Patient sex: F
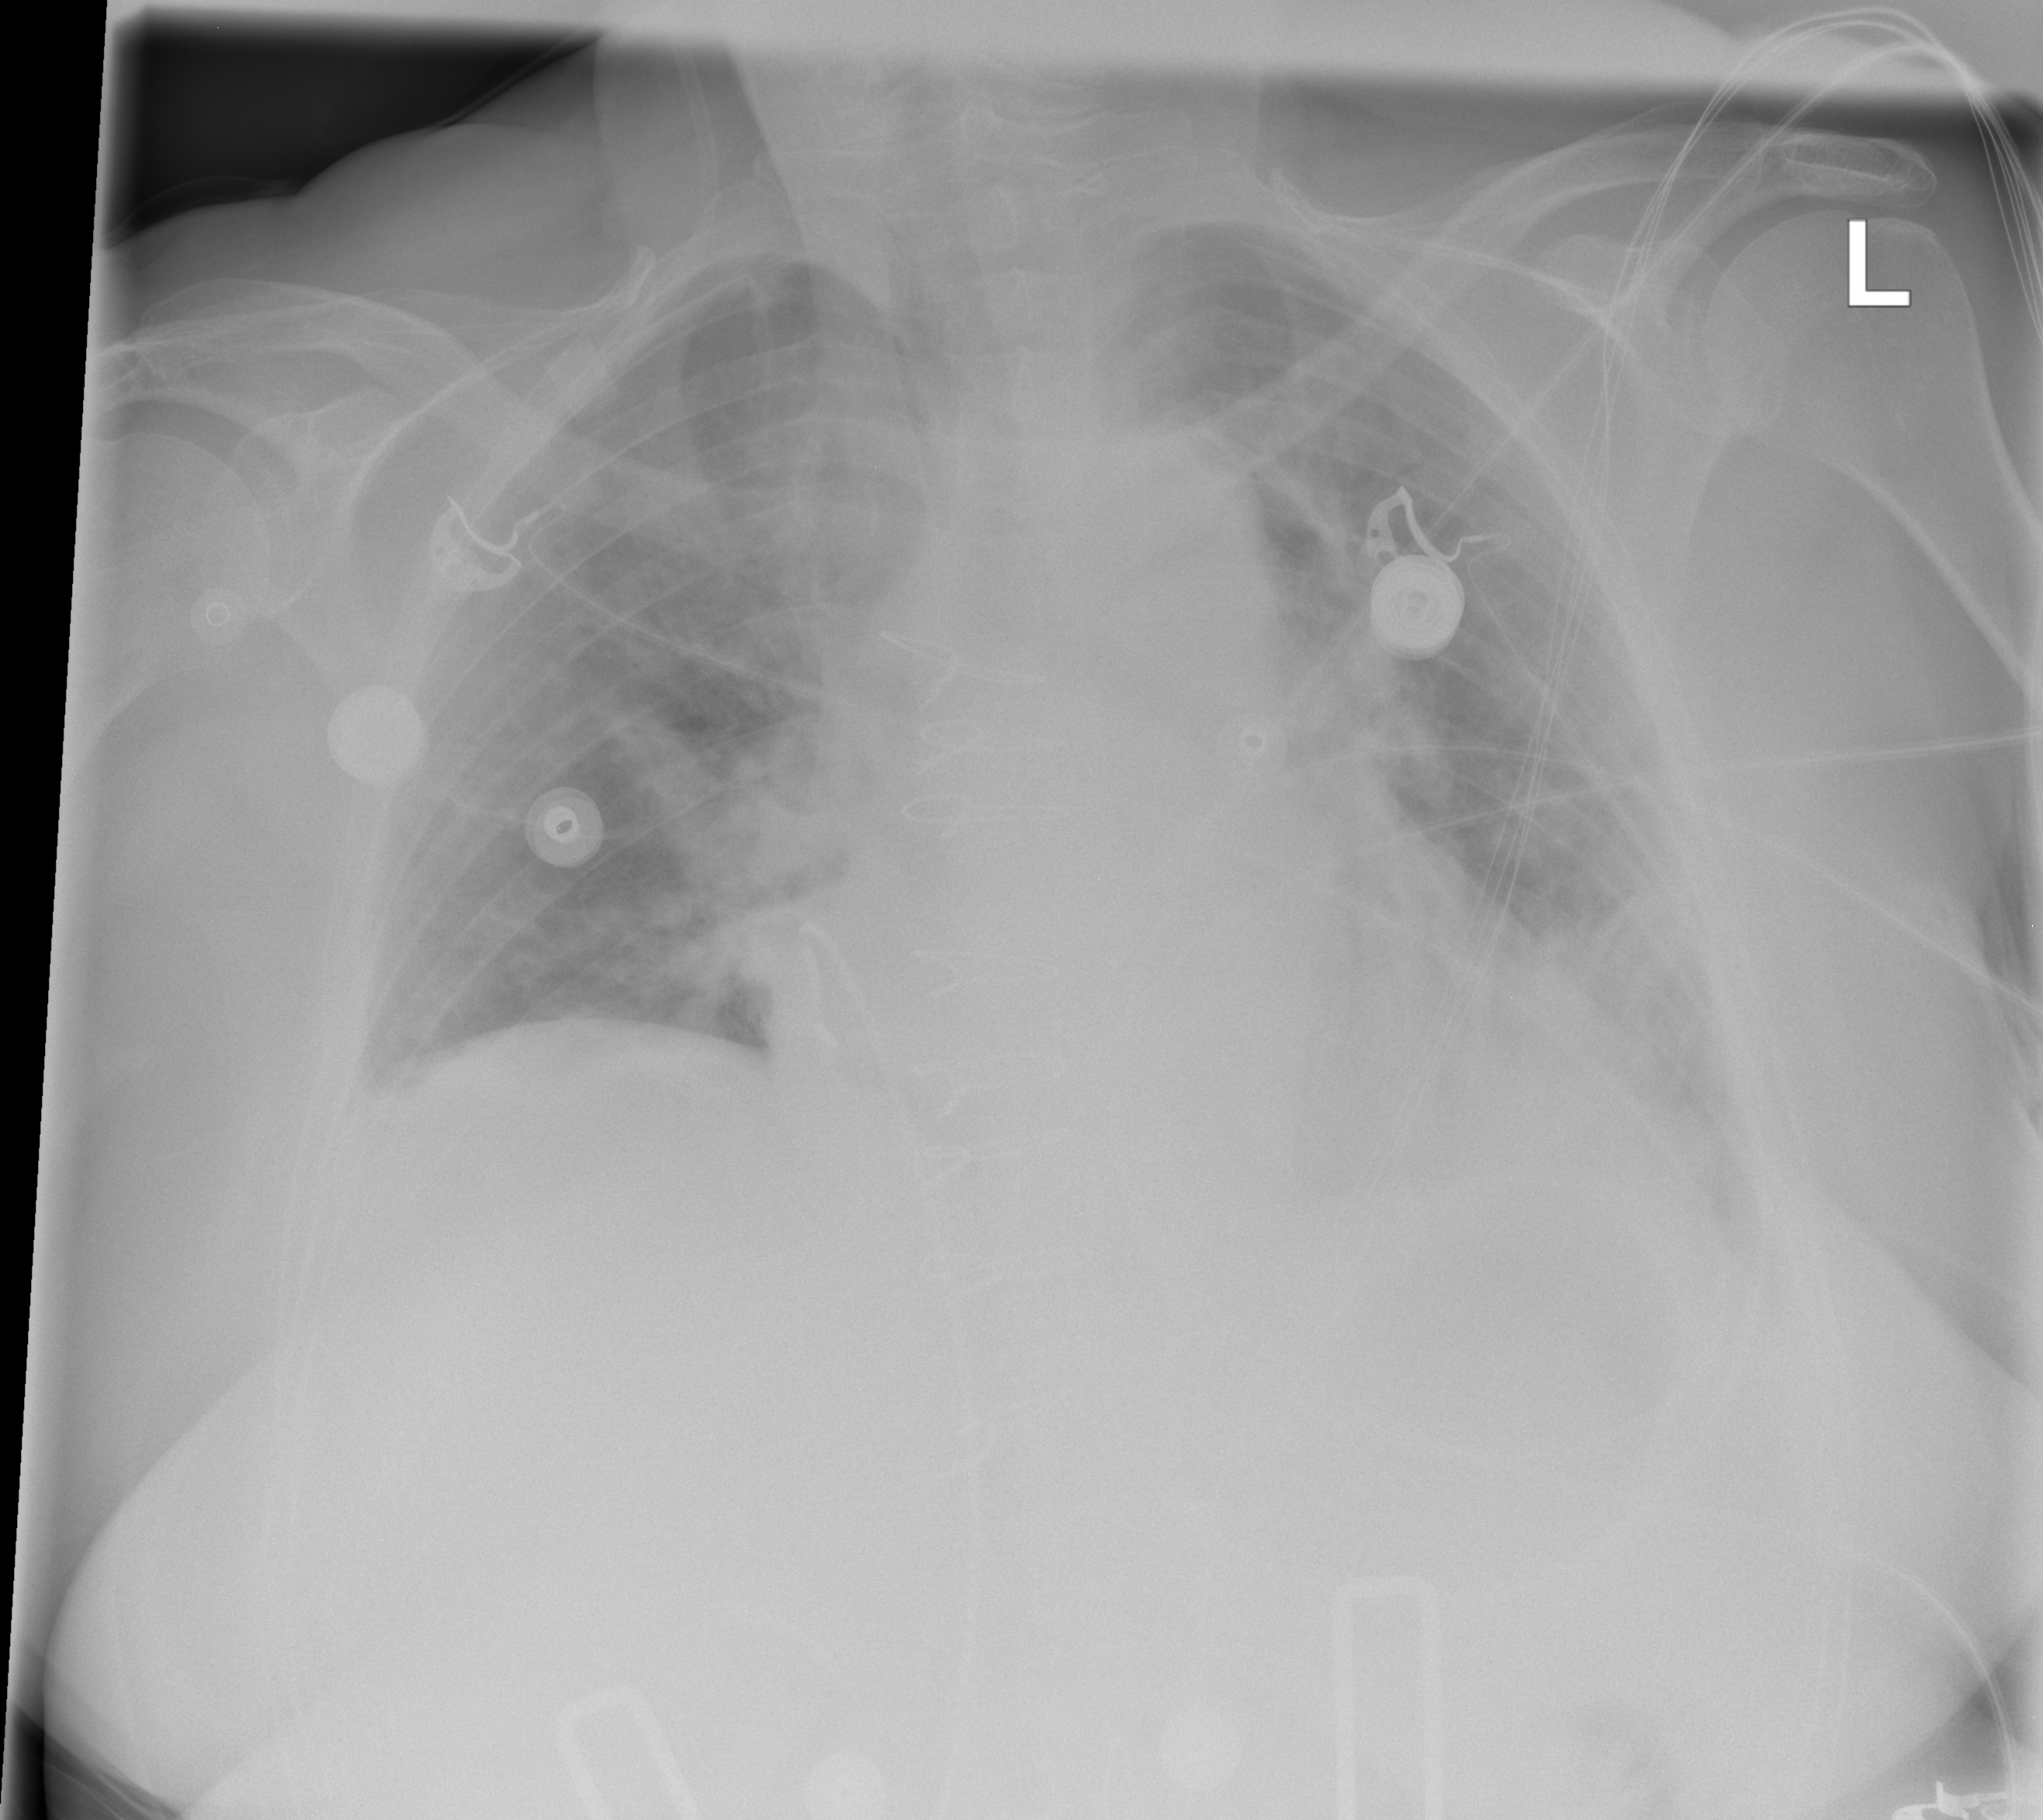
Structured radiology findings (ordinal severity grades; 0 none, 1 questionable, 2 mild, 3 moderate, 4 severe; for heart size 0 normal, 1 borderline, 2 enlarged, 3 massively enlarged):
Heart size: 2
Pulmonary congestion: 2
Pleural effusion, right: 0
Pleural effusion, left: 1
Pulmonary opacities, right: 2
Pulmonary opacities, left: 2
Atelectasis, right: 0
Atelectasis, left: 1